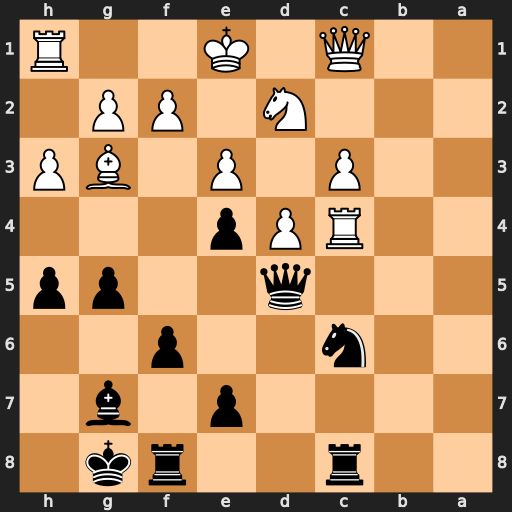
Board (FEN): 2r2rk1/4p1b1/2n2p2/3q2pp/2RPp3/2P1P1BP/3N1PP1/2Q1K2R
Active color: b
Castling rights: K
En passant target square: -
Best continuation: Ne5 Bxe5 Rxc4